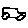
Label: car